Question: Does anyone know how to place out an arrow that points to a specific annotation depending on my current heading. For example; I want the arrow to be vertical when the current heading is the same as the annotation's coordinates.
I am offering 50$ to the one doing this thing for me via paypal
Have a look at the picture below;

.
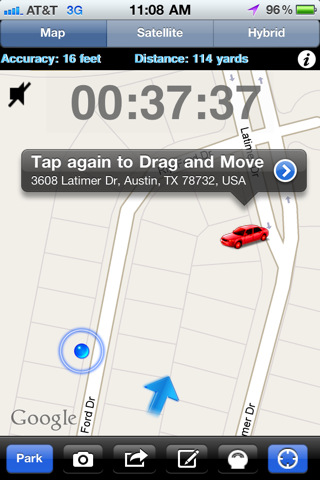
Answer: Sounds like you're trying to do the same thing as <URL> get the heading between your current position and some destination, then compare that heading with your current heading to determine which direction that arrow should face.